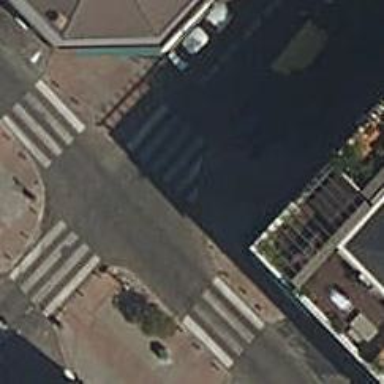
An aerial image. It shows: Zebra crossing on the road.